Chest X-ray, PA view. Patient: 34 years old, sex M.
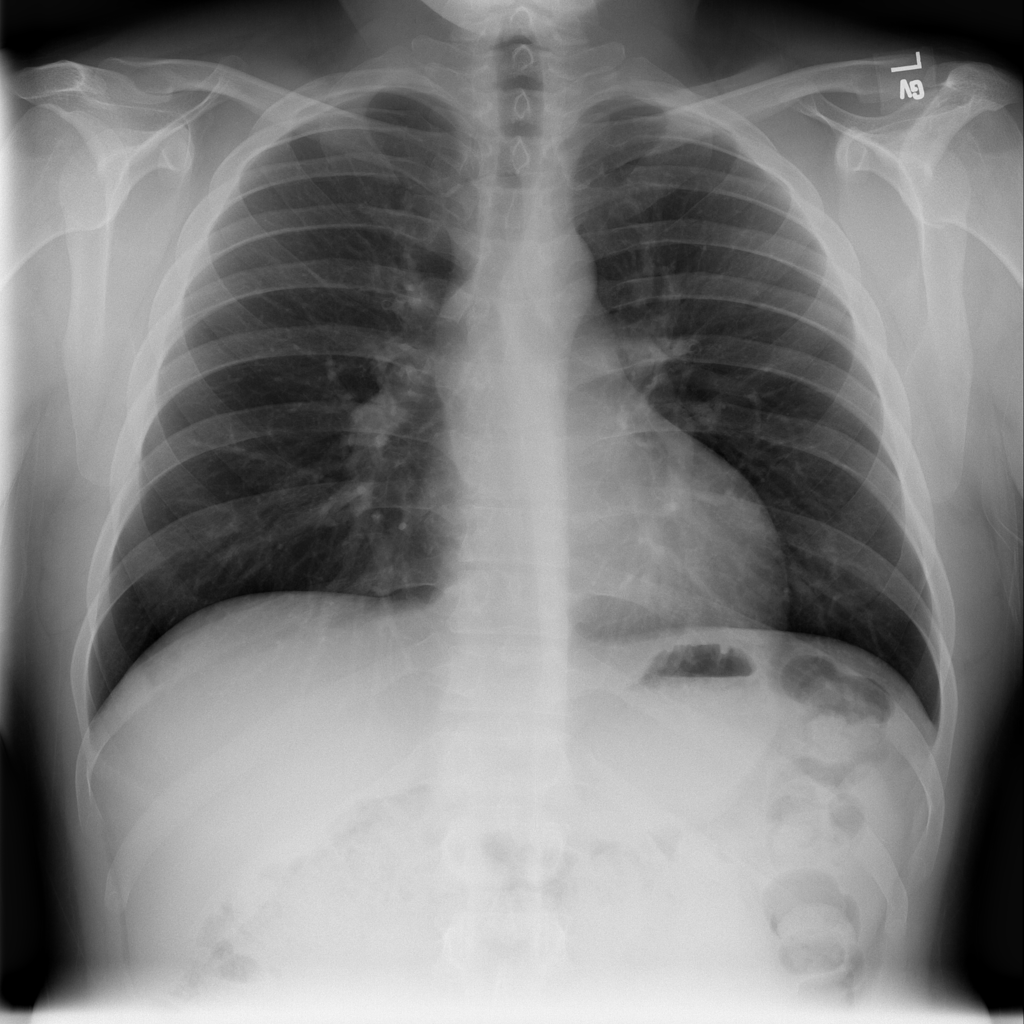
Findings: No Finding